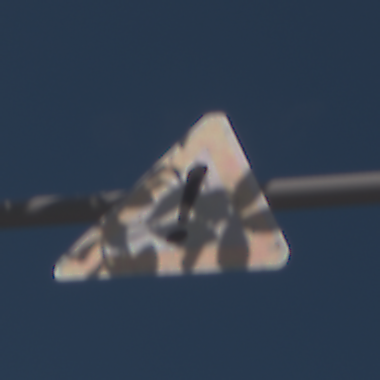
Verkehrszeichen: Gefahrenstelle
Umgebung: Outdoor, Nature
Tageszeit: MorningAfternoon
Wetter: Clear
Licht: Natural
Jahreszeit: Summer
Kontrast: HighContrast